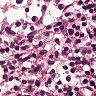
Metastatic tissue present: no